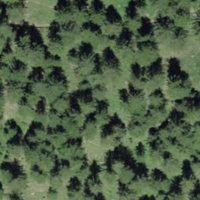
EUNIS habitat code: 44
Species observed at this site:
Viola calcarata